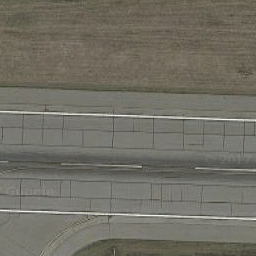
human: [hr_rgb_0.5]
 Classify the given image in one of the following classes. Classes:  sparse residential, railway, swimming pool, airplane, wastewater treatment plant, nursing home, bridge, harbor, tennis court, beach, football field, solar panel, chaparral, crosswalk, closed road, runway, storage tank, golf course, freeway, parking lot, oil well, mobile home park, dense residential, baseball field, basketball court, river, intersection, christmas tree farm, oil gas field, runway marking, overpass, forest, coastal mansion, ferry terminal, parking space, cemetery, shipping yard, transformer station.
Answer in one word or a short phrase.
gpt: runway